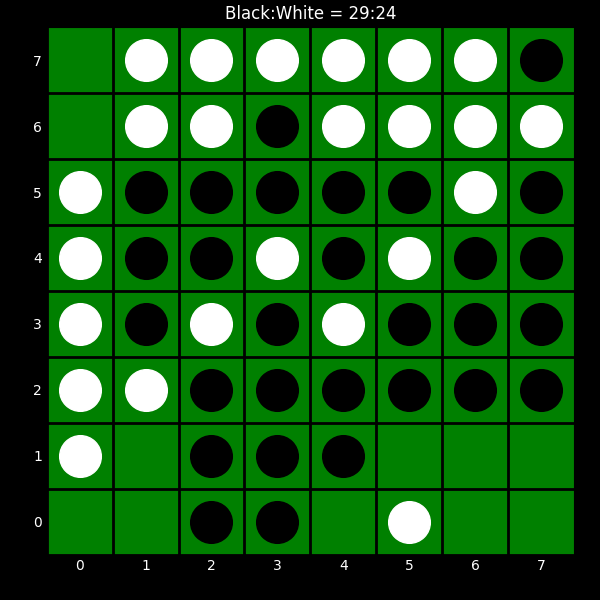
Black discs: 29
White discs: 24